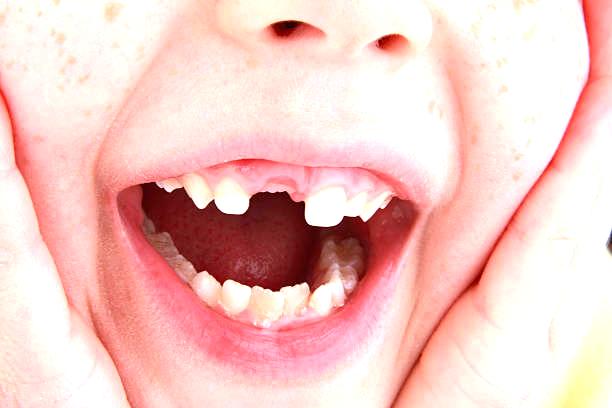
Condition: hypodontia